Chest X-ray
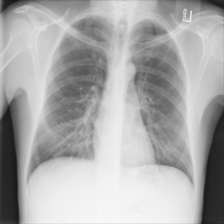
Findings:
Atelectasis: negative
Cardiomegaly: negative
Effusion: negative
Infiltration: negative
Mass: negative
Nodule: negative
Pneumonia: negative
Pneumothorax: negative
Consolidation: negative
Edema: negative
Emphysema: negative
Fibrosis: negative
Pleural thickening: negative
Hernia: negative